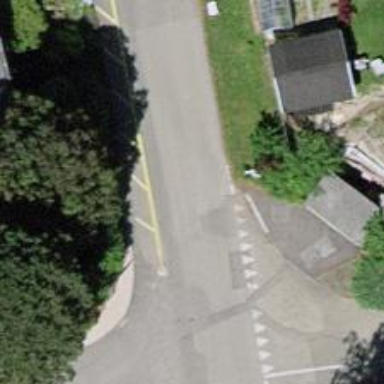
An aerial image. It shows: Bus stop equipped with public transport stop position.